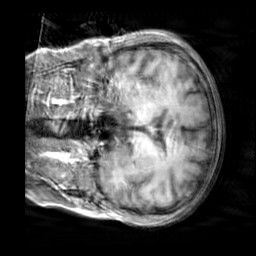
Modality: T1w
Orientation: coronal
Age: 44
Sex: female
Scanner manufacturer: siemens
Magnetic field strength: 3 T
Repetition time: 2.3 s
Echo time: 0.00303 s